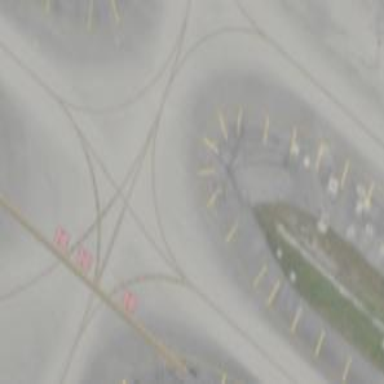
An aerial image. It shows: View of taxiway at the airport.